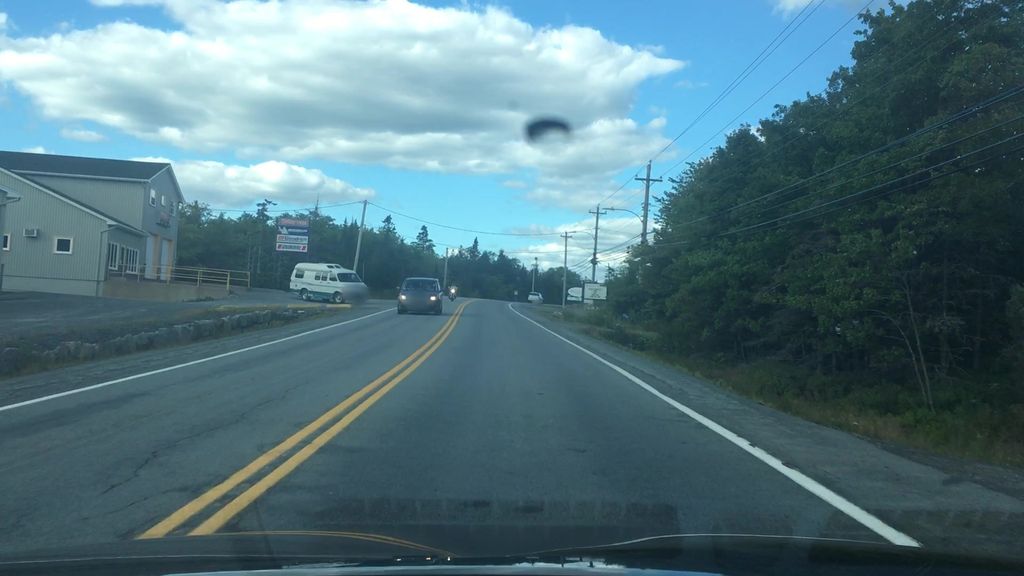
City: halifax